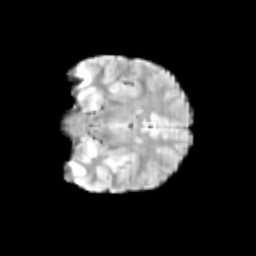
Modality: T2w
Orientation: coronal
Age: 9
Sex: female
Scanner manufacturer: siemens
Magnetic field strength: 3 T
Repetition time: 3.8 s
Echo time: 0.07 s